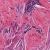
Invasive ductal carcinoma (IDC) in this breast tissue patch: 0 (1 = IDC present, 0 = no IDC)